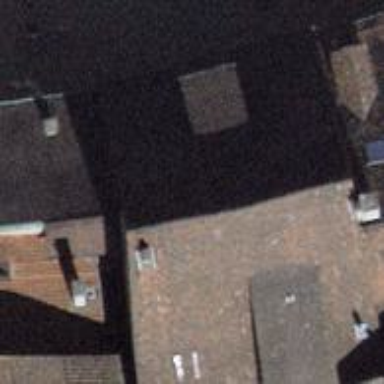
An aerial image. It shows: Building with tiled roof.